Question: I've written my code like this:
'''
<?= GridView::widget([
'dataProvider' => $dataProvider,
'filterModel' => $searchModel,
'columns' => [
//['class' => 'yii\grid\SerialColumn'],
'quantity',
[
'header' => 'SN',
'format' => 'raw',
'value' => function($data) {
$product = Product::findOne($data->product_ID);
return $product->SN_required ? '<span class="glyphicon glyphicon-ok"></span>' : '';
}
],
'''
In order to show it like this:

Yet I think this is not correct (eventho it's working). Could someone please give me the correct notation for this sort of code?
I know this has to do with the model relations. That has been changed in Yii2.
'''
public function getProduct()
{
return $this->hasOne(Product::className(), ['ID' => 'product_ID']);
}
'''
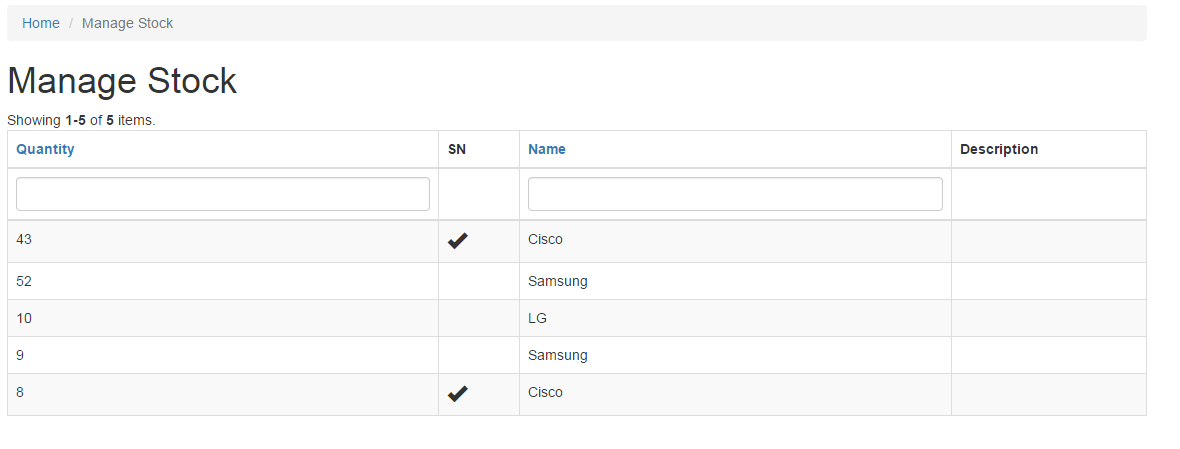
Answer: You were on the right track. You can access relations inside the closure using '$data->relation' in your case:
'''
'value' => function($data) {
return $data->product->SN_required ? '<span class="glyphicon glyphicon-ok"></span>' : '';
}
'''
You can view the <URL> for more information.